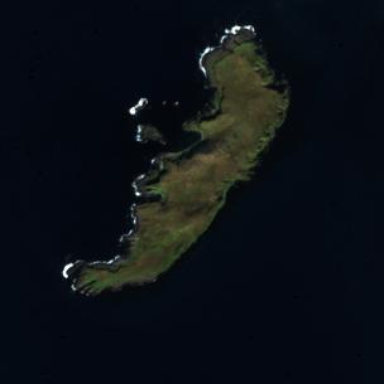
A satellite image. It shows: Island with natural coastline.